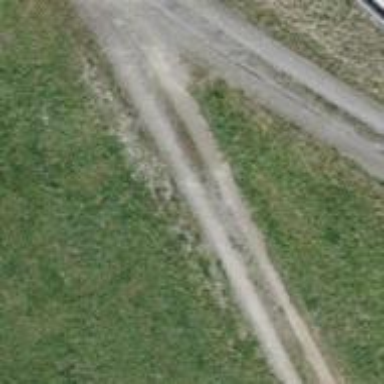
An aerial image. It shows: Track with grass paver surface of grade 3.